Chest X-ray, PA view. Patient: 7 years old, sex F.
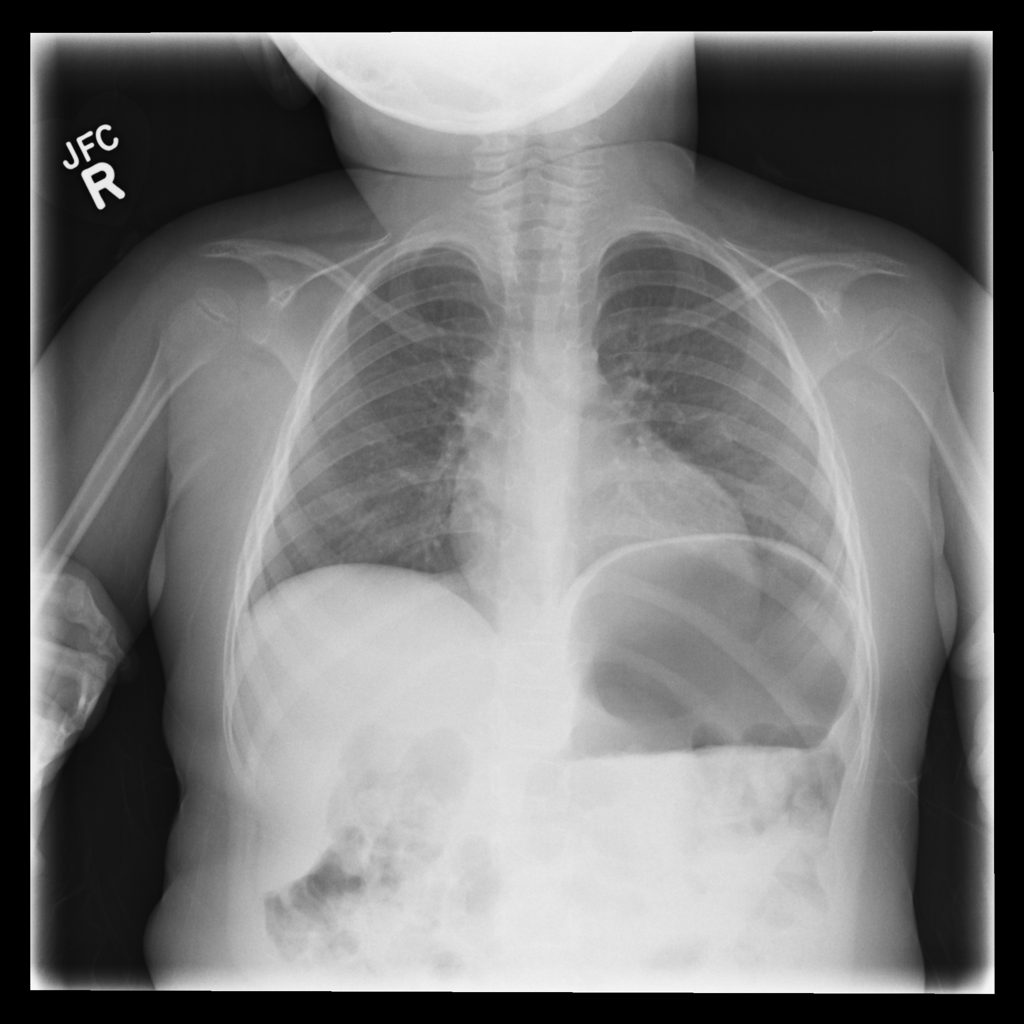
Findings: Infiltration